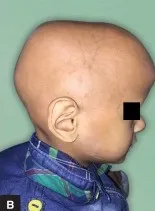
Frontal bossing.
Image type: medical_photograph (other_medical_photograph)